Question: In Android, there is a widget call 'SlidingDrawer' , I was wondering if C#/XAML have something similar where I can hide my content and drag out my content when needed.
Like this except , . I have already looked at 'AppsBar' which isn't enough of what I need. Thanks for any advice.
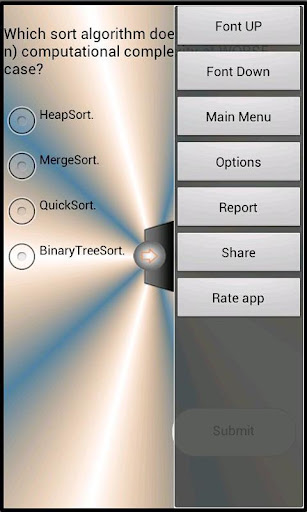
Answer: I don't believe it is there, though it could be fairly easy to implement. A different problem is that the AppBar should be sufficient and better in most scenarios since it does not require anything to pull it out.